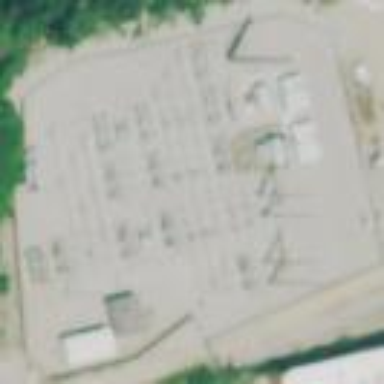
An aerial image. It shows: Distribution level power substation enclosed by fence.